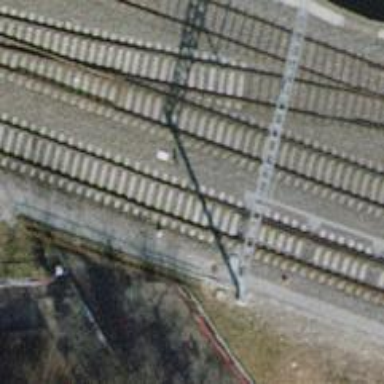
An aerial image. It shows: Railway switch.